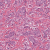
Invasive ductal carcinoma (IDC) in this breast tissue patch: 1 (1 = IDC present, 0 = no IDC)